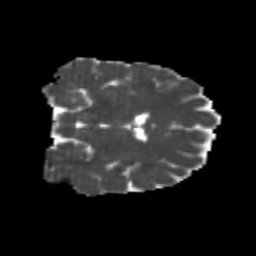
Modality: MD
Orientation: coronal
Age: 25
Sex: male
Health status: healthy
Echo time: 0.074 s